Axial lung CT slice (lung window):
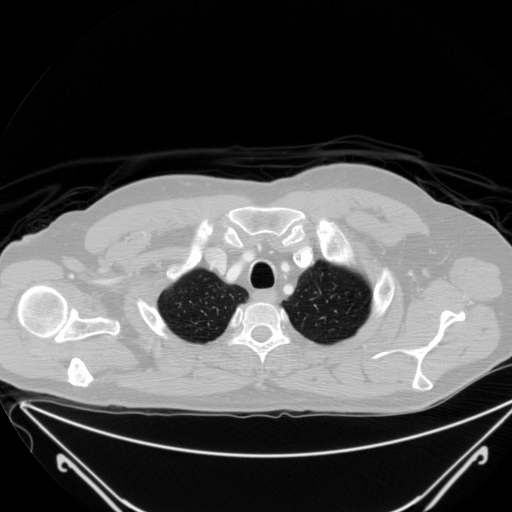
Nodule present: no